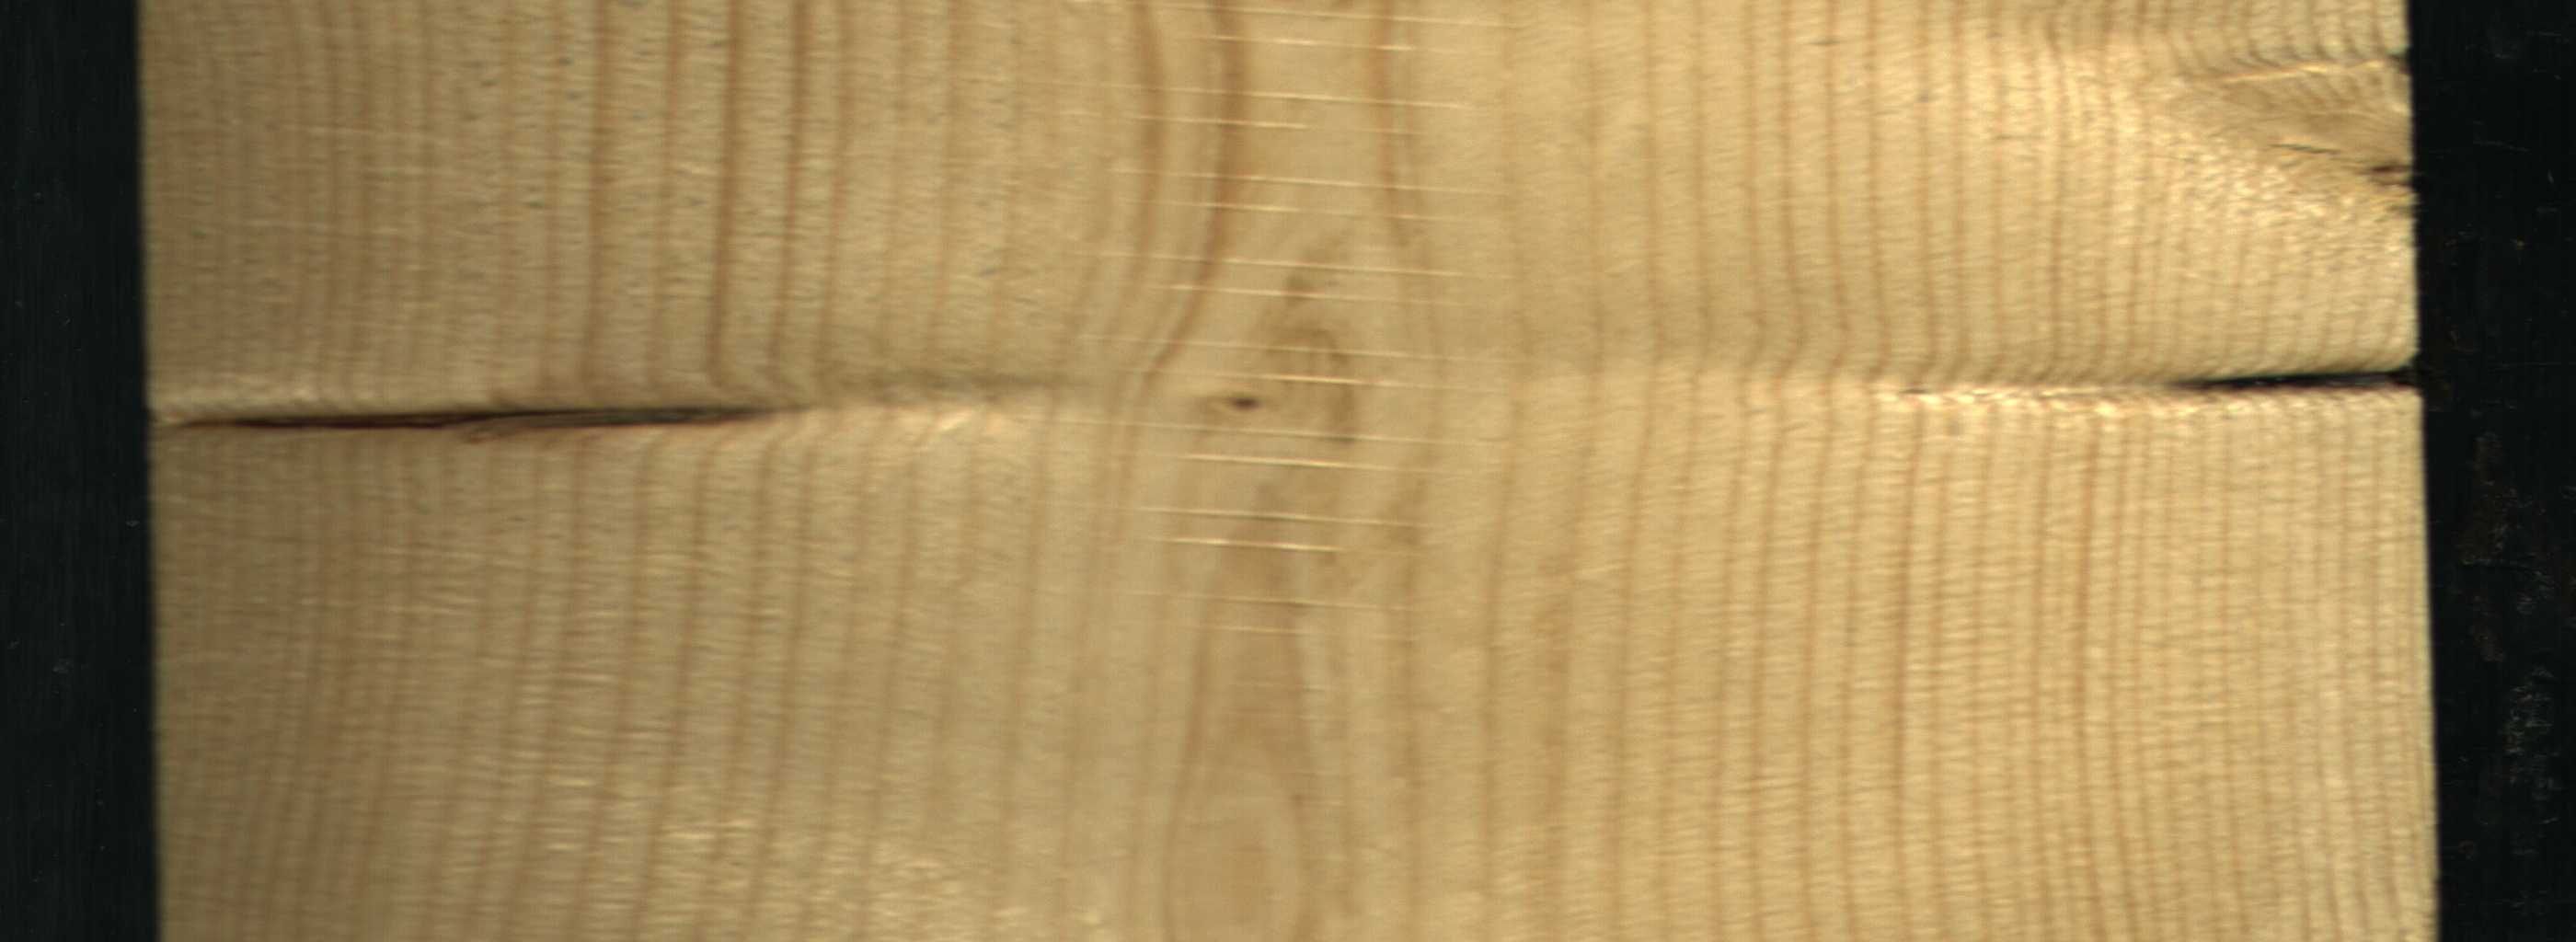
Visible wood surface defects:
Dead_Knot
Dead_Knot